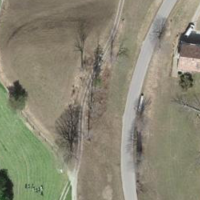
EUNIS habitat code: 44
Species observed at this site:
Campanula glomerata